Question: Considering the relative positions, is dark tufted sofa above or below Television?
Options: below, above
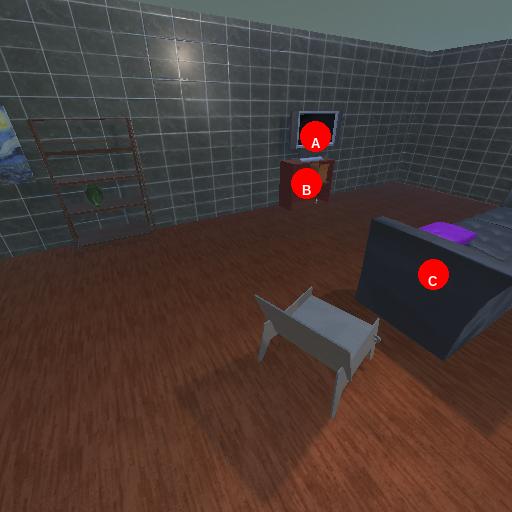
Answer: below